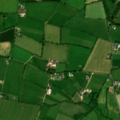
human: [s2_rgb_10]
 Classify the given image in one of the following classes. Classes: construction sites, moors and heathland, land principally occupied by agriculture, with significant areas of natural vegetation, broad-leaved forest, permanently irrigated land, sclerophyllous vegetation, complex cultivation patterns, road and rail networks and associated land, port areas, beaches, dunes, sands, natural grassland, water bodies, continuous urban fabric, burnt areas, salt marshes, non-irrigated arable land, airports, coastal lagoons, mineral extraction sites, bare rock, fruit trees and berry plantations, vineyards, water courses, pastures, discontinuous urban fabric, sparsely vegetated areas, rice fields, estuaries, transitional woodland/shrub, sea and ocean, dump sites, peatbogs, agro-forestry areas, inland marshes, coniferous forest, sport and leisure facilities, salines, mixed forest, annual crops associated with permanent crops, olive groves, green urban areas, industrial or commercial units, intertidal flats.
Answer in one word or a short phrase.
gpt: pastures